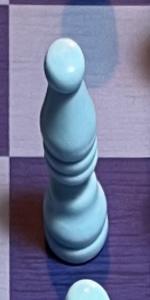
Label: Bishop_White